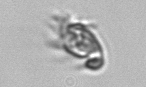
Label: Paratontonia_gracillima